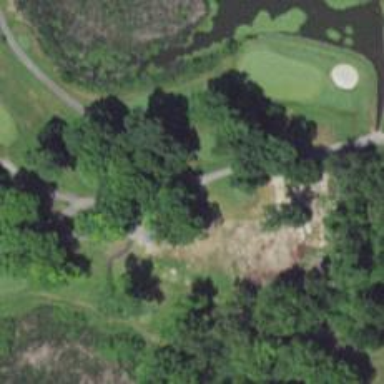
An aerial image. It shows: Path designated for golf carts.